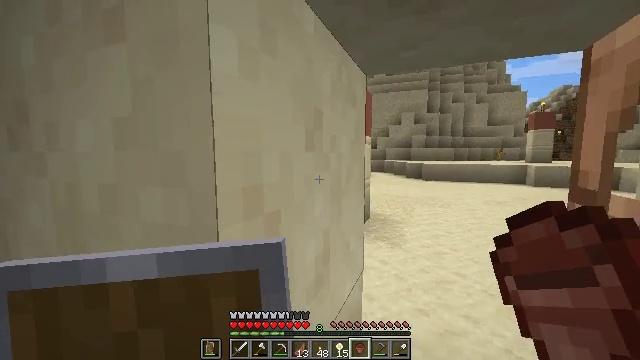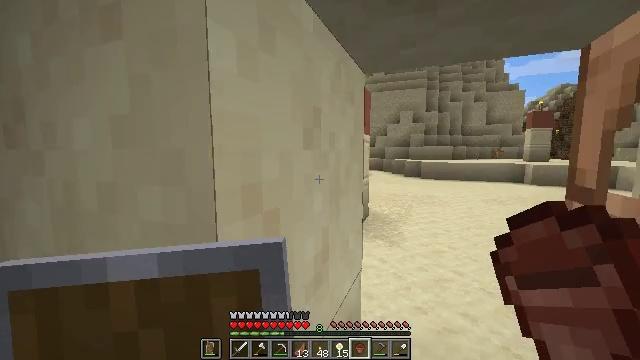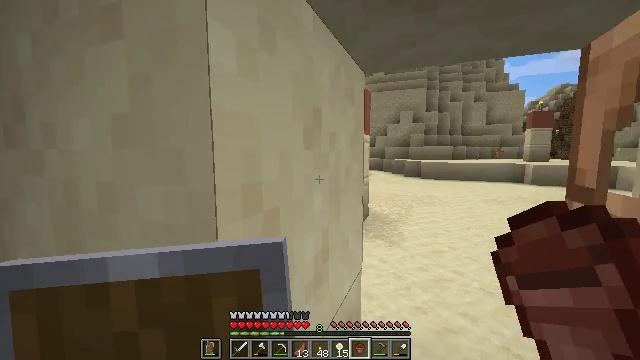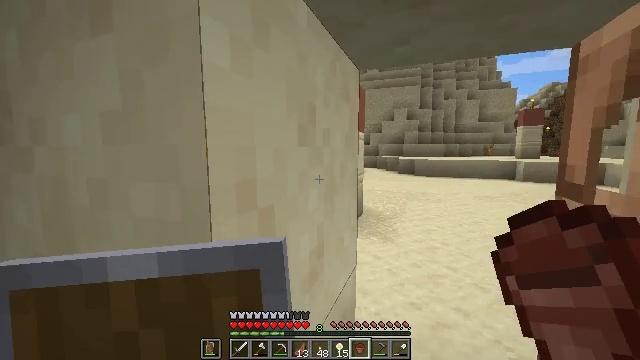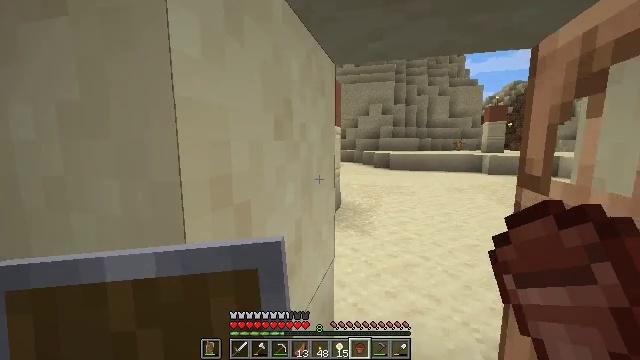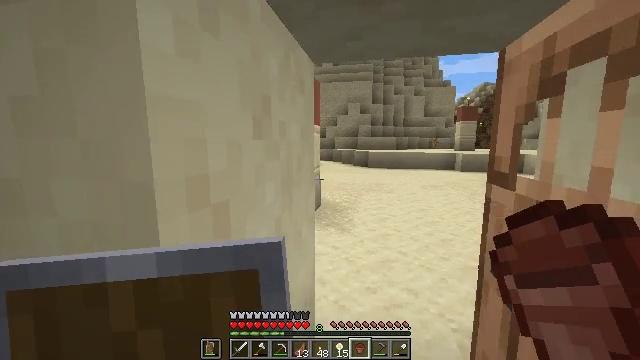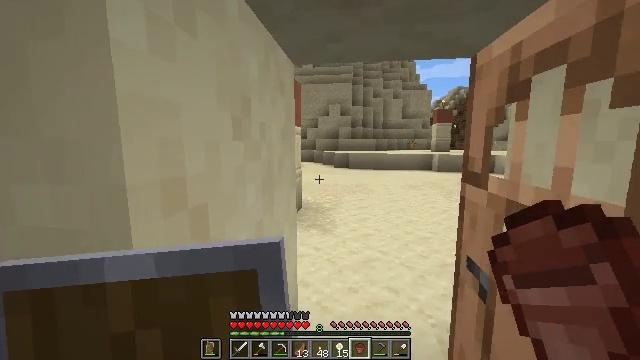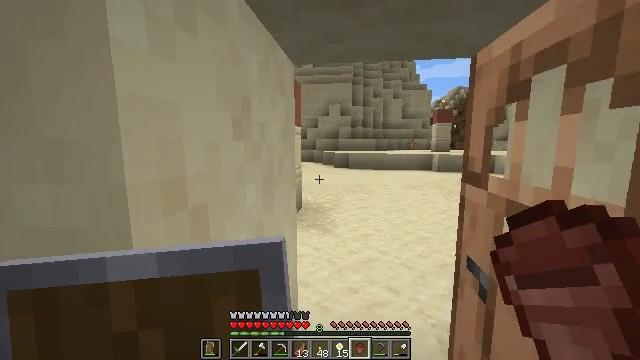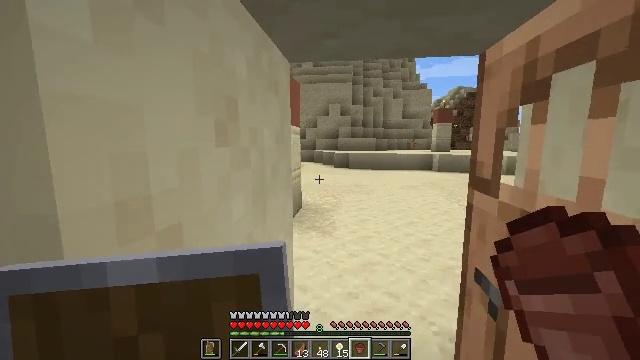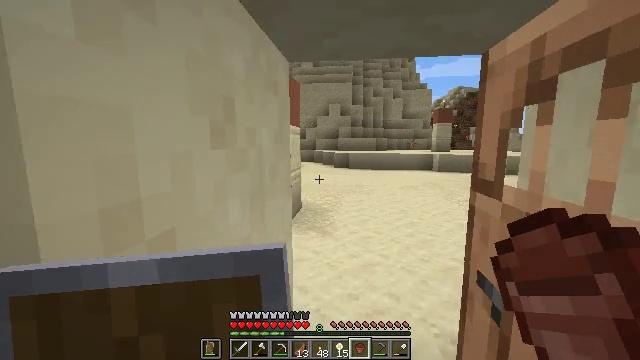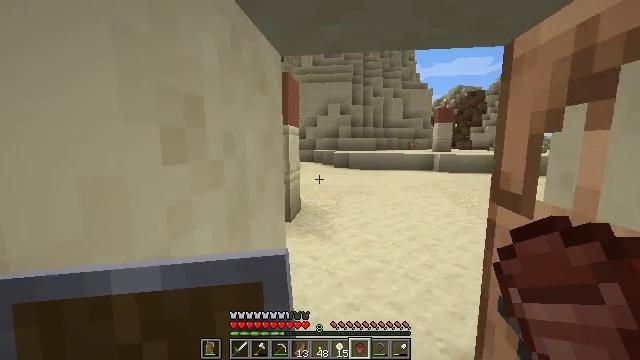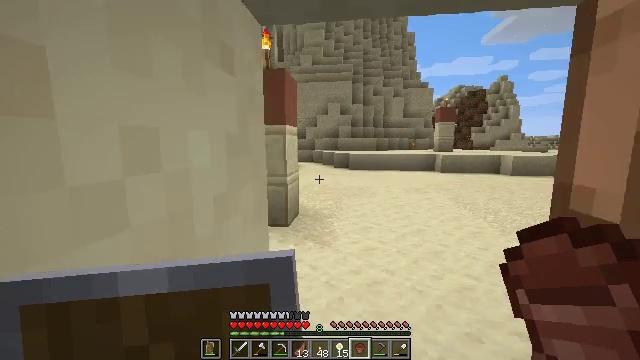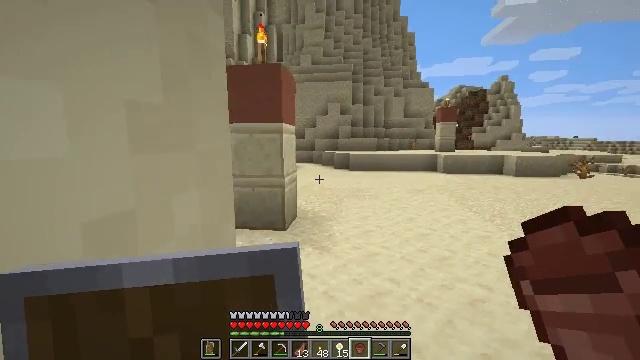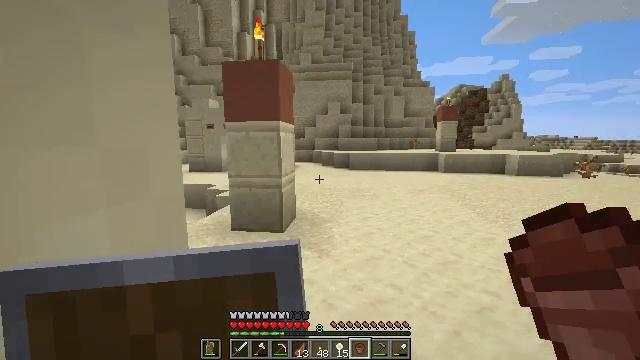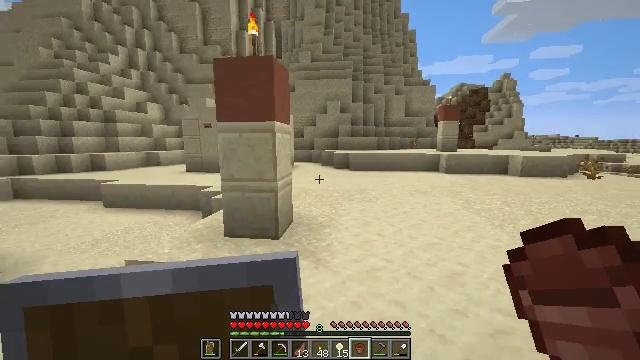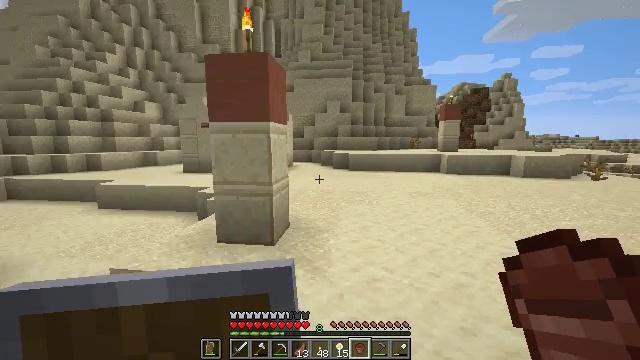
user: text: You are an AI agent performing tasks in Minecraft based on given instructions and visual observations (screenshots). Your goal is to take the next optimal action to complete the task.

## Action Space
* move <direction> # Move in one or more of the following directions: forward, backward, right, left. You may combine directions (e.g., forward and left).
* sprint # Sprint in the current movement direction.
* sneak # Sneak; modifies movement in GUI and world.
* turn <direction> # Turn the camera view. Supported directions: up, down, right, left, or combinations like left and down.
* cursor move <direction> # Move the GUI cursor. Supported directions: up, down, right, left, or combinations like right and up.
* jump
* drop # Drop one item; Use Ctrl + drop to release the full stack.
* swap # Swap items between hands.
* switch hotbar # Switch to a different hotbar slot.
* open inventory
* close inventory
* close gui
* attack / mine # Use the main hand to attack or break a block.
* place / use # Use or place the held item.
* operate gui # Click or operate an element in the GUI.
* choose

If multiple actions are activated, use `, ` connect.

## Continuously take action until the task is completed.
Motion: motion action
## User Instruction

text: Get the potted dead bush item.
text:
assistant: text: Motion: no_op
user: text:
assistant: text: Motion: no_op
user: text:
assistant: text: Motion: turn right
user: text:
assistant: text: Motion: turn right and down
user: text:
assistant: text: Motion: turn right
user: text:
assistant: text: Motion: turn right
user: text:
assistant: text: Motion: no_op
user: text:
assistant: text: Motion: move forward
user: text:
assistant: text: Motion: move forward
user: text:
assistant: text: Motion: move forward
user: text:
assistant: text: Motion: move forward
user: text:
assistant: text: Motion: move forward
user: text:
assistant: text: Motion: move forward
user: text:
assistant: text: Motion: move forward
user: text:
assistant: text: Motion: move forward
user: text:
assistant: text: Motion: move forward, sprint, turn right
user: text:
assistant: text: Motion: move forward, sprint, turn left and down
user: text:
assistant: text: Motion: move forward, sprint
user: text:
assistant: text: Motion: move forward
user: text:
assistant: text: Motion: move forward
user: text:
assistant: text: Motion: move forward
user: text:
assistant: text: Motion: move forward, turn left and up
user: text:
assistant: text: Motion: move forward, turn up
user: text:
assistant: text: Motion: move forward
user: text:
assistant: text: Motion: move forward
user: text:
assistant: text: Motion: move forward, sprint
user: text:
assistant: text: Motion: move forward, sprint
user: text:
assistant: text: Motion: move forward, sprint
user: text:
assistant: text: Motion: move forward, sprint
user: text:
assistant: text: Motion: move forward, jump